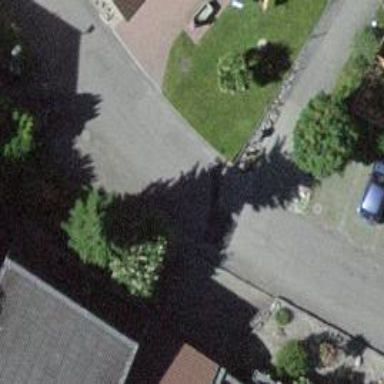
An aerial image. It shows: Bollard.